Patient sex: M
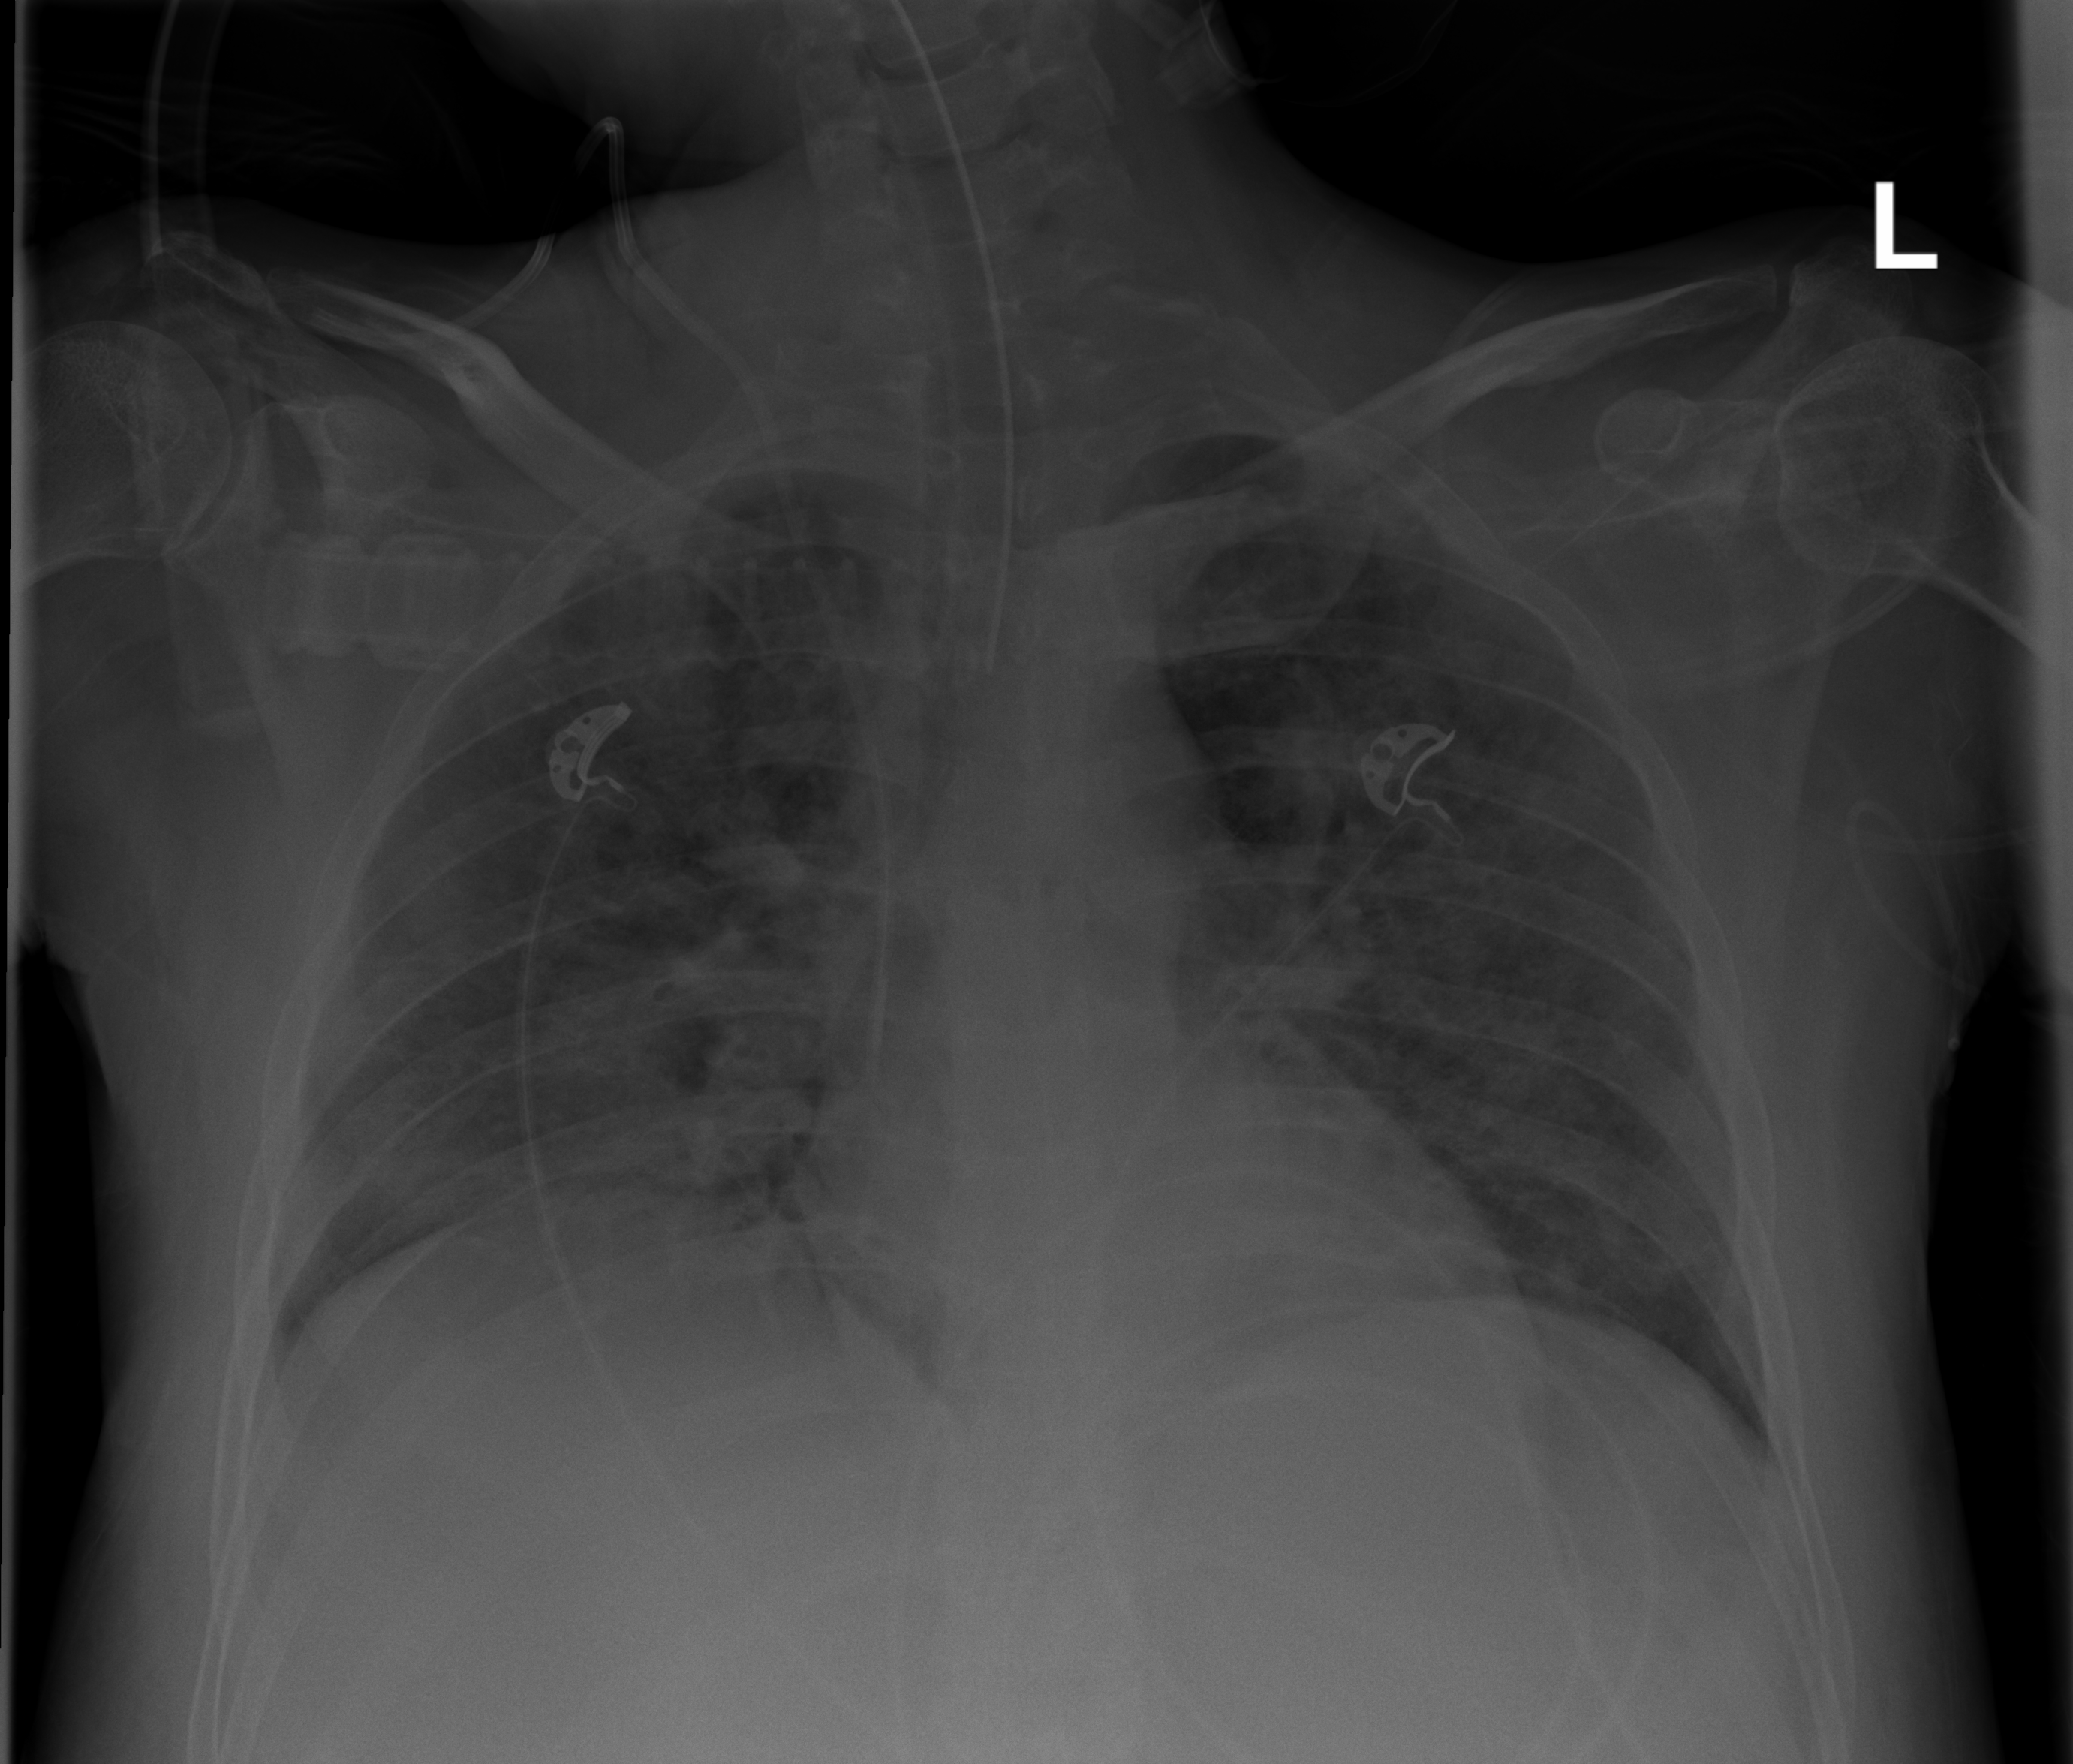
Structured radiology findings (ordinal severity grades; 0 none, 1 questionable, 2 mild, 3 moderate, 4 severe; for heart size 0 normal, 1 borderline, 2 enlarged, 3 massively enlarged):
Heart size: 0
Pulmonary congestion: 0
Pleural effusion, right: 2
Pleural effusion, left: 0
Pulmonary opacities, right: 3
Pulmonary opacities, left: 3
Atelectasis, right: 2
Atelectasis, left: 2